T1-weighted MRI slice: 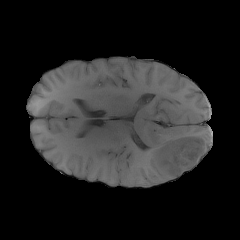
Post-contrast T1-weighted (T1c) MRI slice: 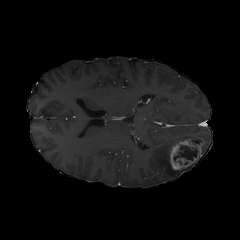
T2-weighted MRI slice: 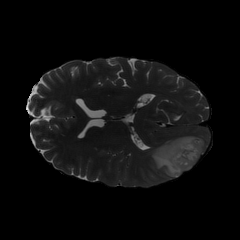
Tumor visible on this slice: yes